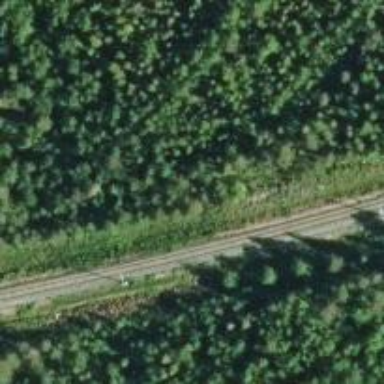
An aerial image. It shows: Railway with continuous electrified contact line.